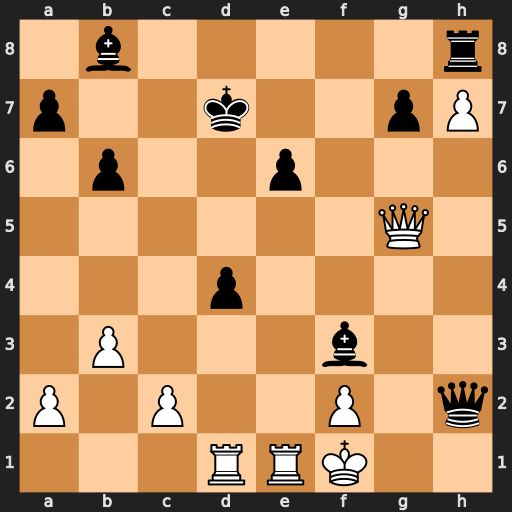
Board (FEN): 1b5r/p2k2pP/1p2p3/6Q1/3p4/1P3b2/P1P2P1q/3RRK2
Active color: w
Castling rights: -
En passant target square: -
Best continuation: Qxg7+ Kc6 Rxe6+ Kb5 Rh6